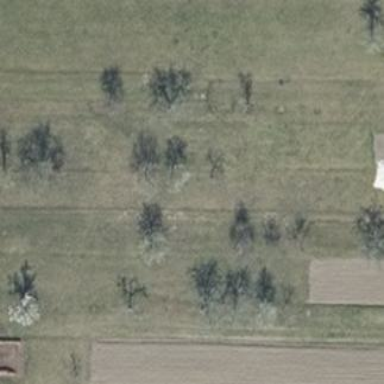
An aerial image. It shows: Orchard.